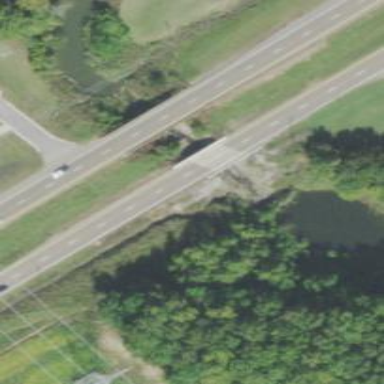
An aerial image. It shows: Bridge on trunk highway with dual carriageway.